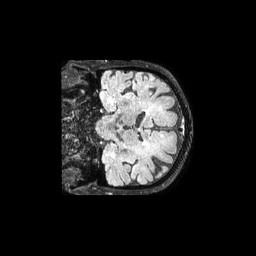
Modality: FLAIR
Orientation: coronal
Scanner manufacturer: philips
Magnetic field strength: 3 T
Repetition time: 4.8 s
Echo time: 0.34 s